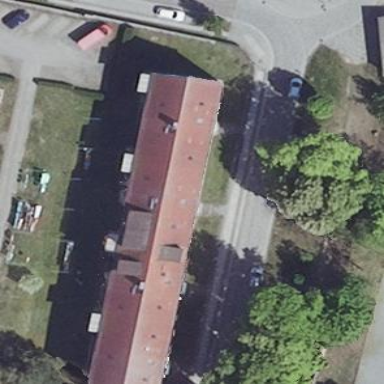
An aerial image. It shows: Gabled roof on building that houses apartments.